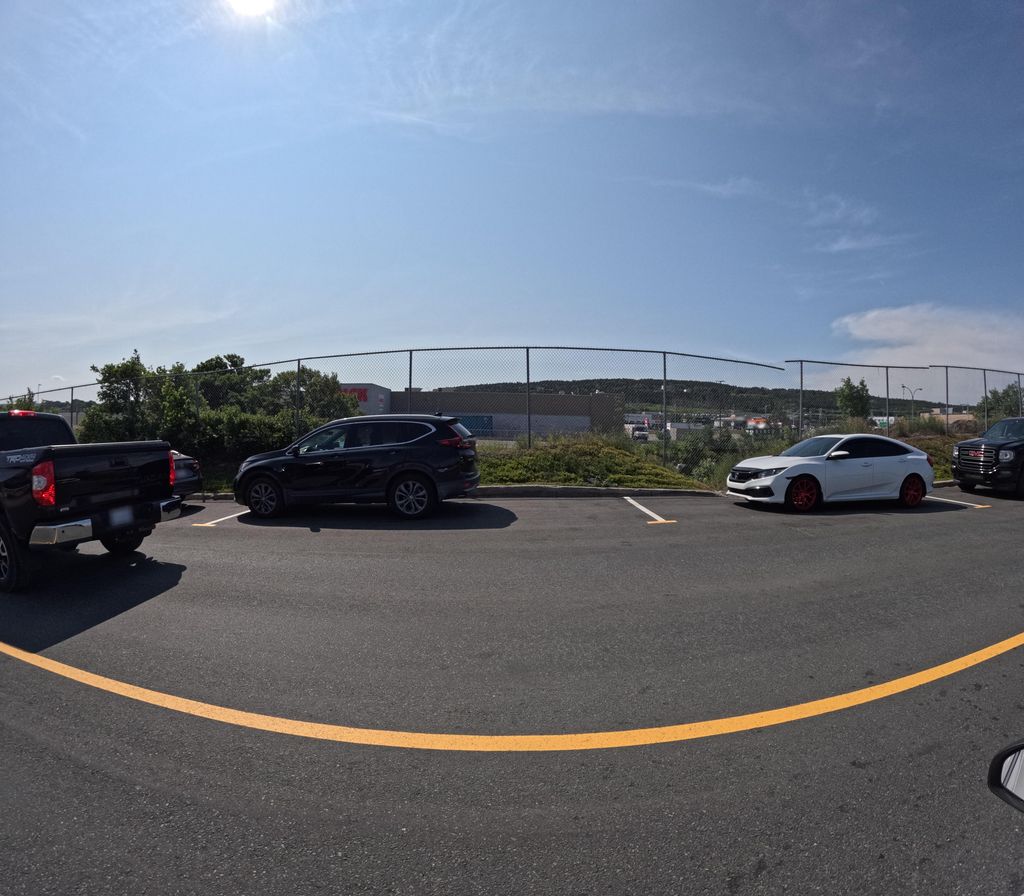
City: st_johns